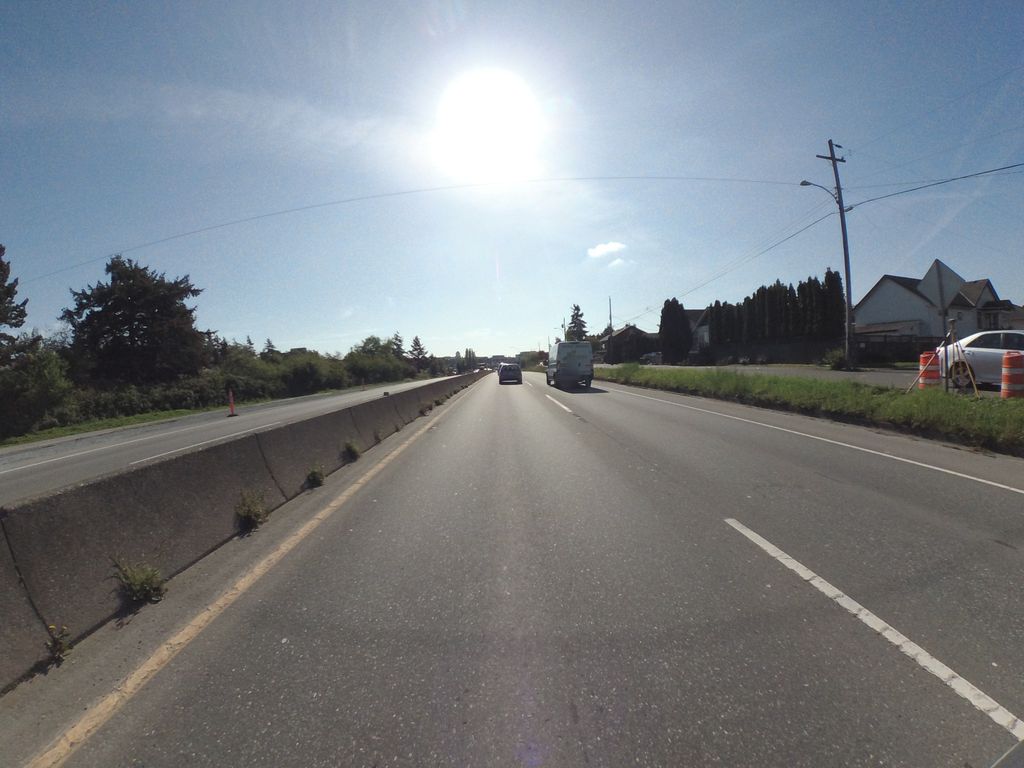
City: victoria